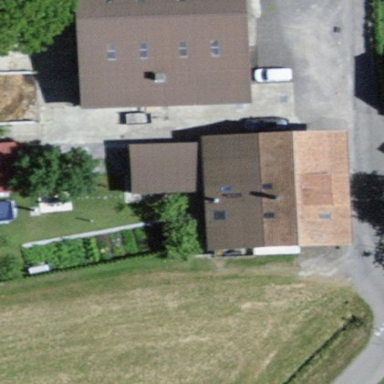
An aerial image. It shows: Farm building.